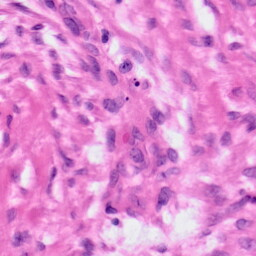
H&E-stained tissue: Ovarian